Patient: sex M, age 69
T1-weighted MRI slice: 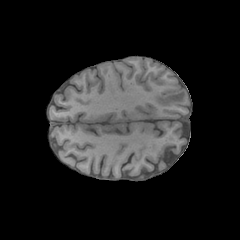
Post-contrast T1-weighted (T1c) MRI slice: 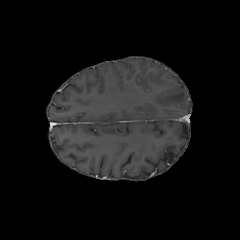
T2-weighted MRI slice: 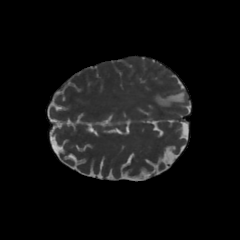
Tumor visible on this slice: yes
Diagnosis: Glioblastoma, IDH-wildtype
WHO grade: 4